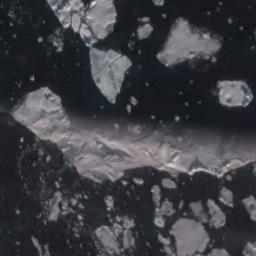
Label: sea_ice